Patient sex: M
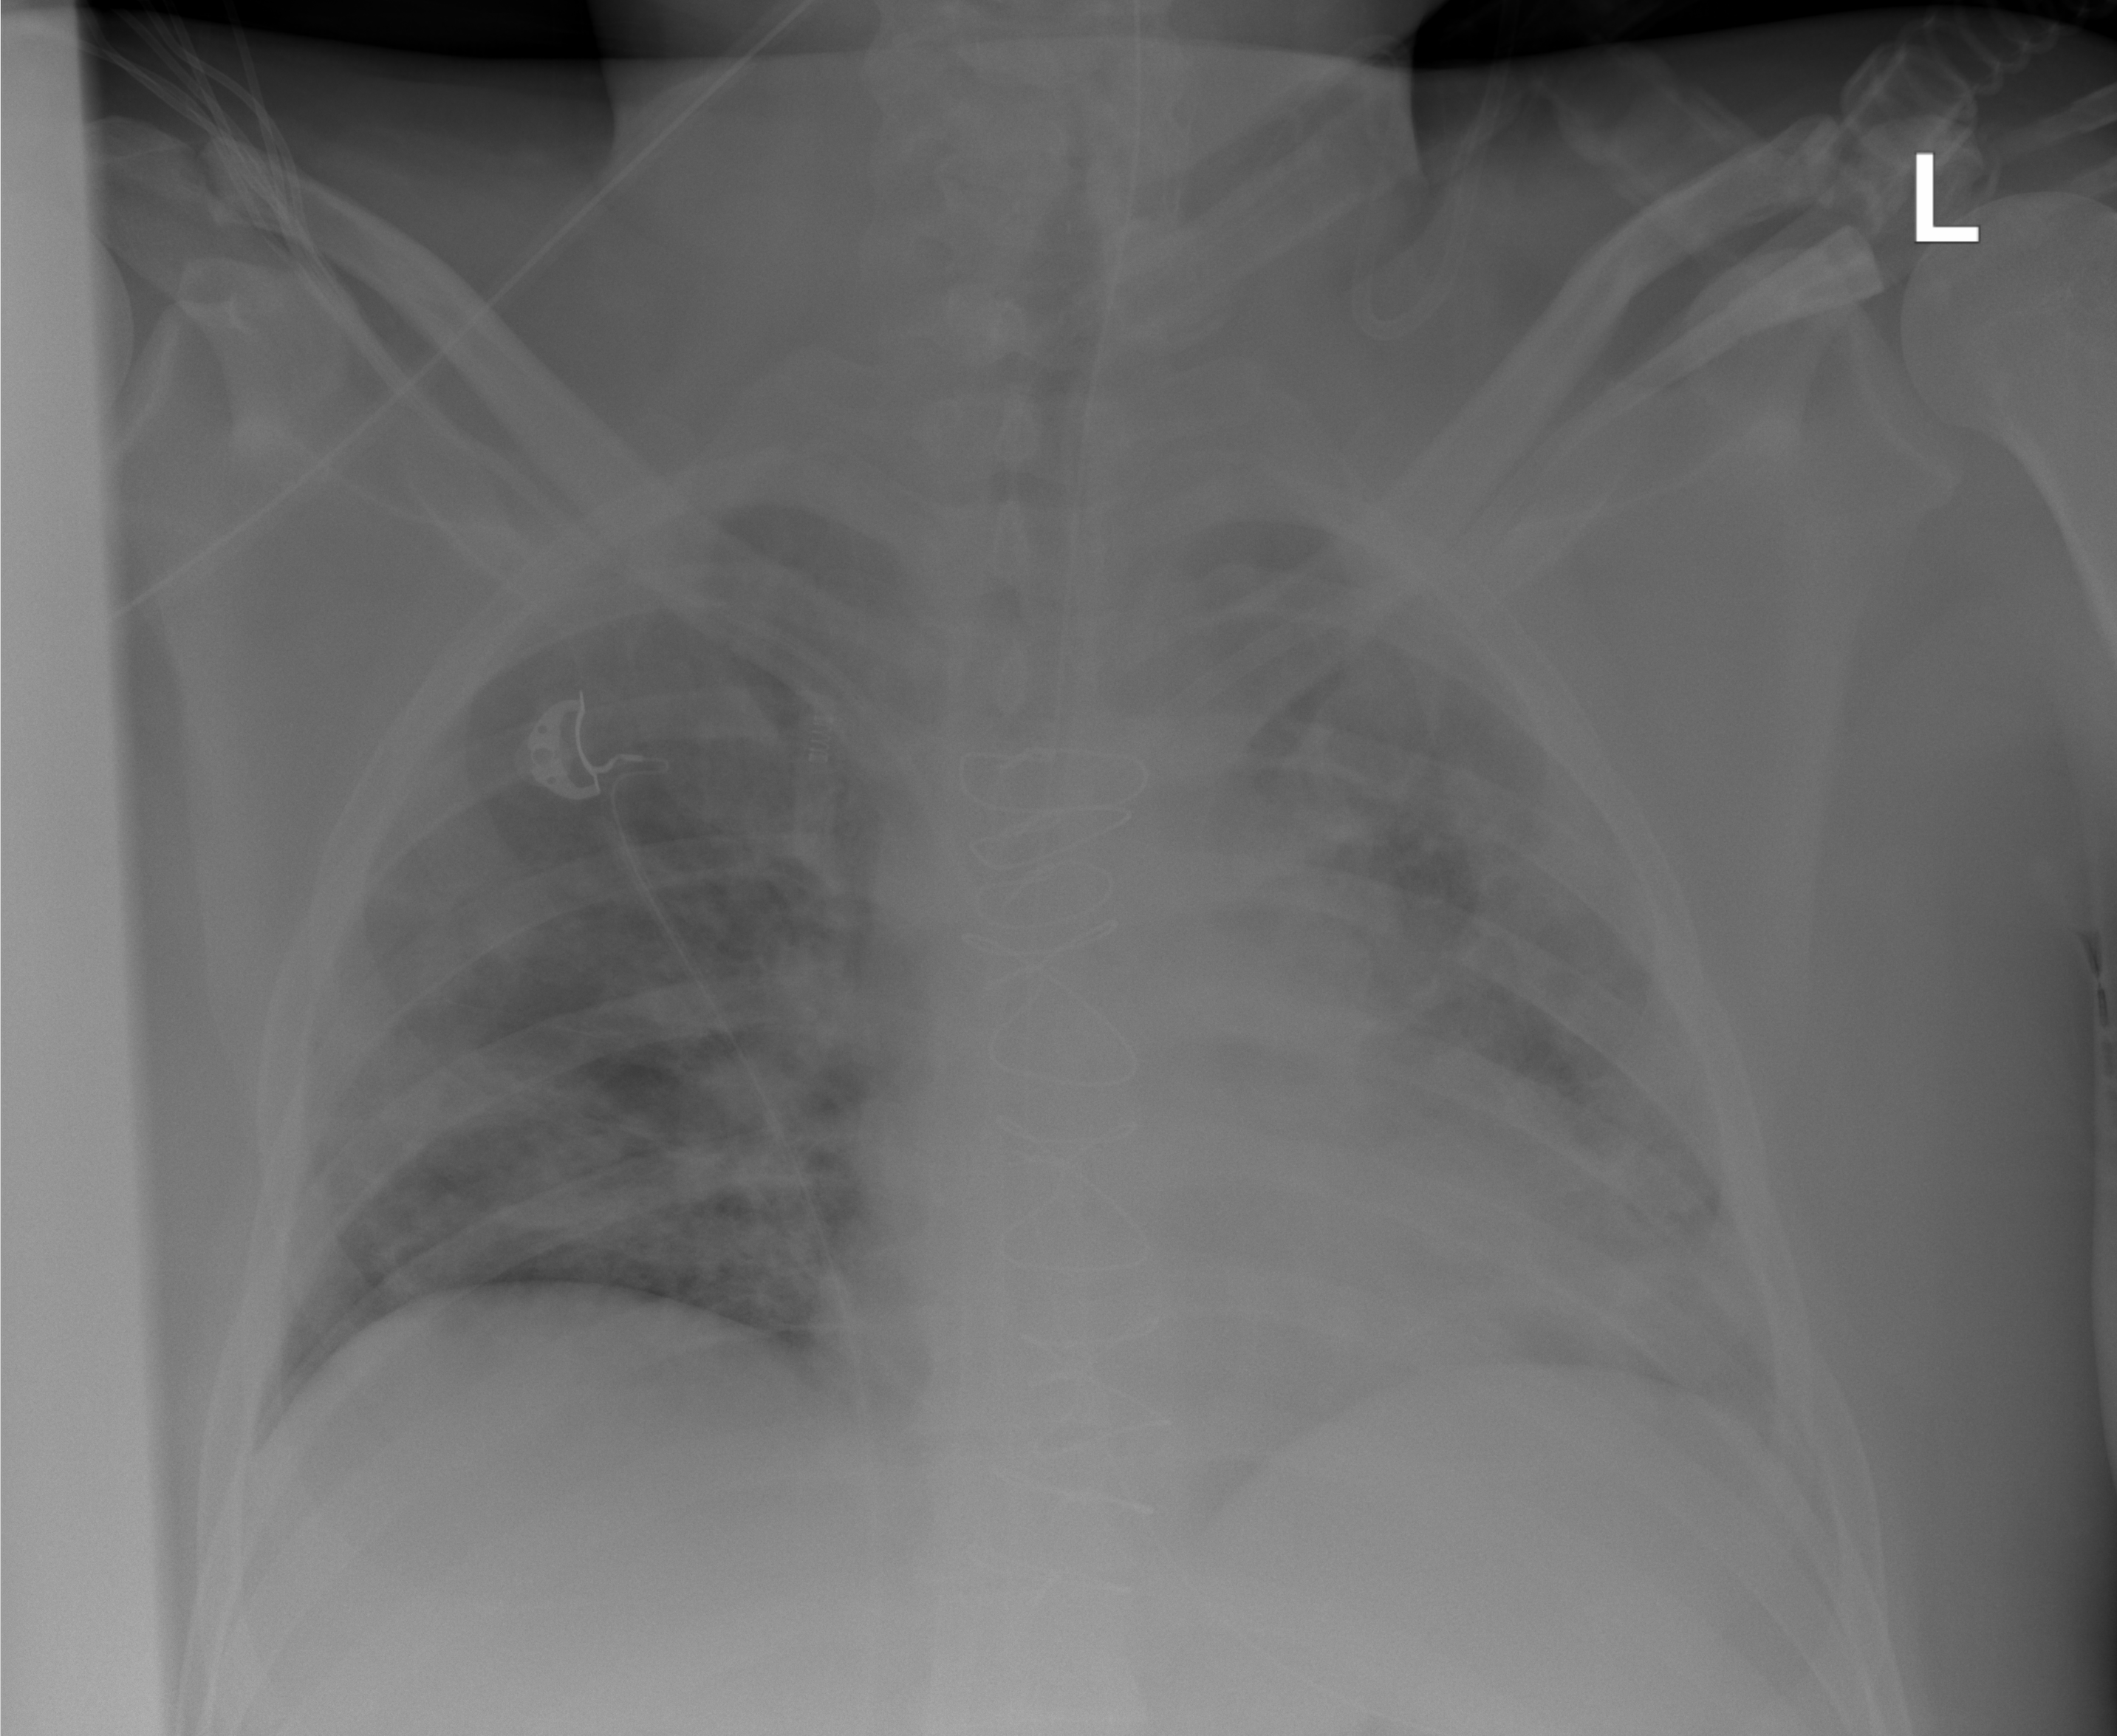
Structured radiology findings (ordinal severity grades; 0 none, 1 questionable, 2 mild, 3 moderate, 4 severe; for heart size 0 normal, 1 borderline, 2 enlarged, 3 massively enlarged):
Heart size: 2
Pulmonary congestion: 2
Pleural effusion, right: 0
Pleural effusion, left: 1
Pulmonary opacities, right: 3
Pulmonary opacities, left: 3
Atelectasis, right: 0
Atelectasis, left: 2